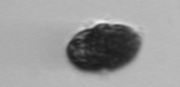
Label: Dinophyceae